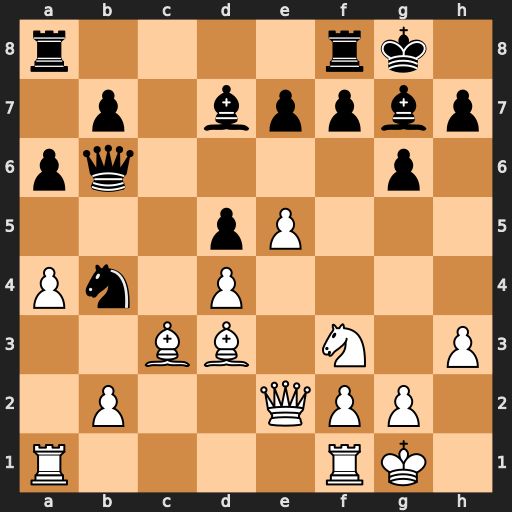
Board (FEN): r4rk1/1p1bppbp/pq4p1/3pP3/Pn1P4/2BB1N1P/1P2QPP1/R4RK1
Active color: w
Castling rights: -
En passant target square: -
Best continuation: a5 Qb5 Bxb5